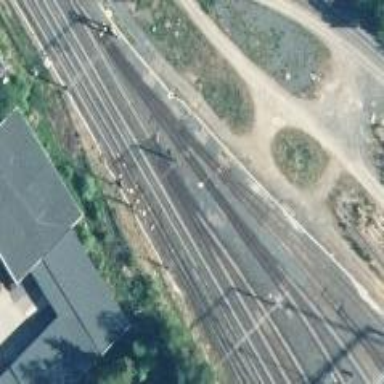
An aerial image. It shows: Continuous rail railway with electrified contact line.